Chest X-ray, AP view. Patient: 68 years old, sex F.
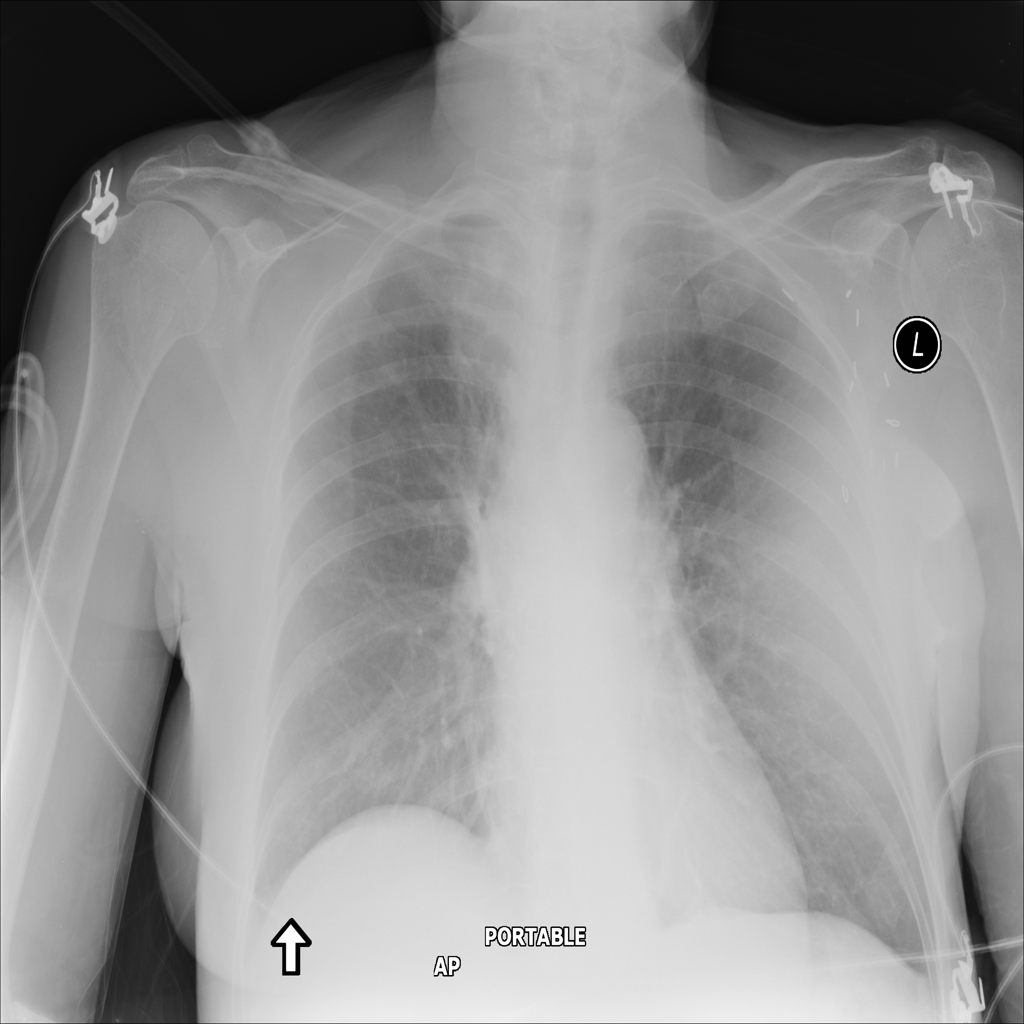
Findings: No Finding